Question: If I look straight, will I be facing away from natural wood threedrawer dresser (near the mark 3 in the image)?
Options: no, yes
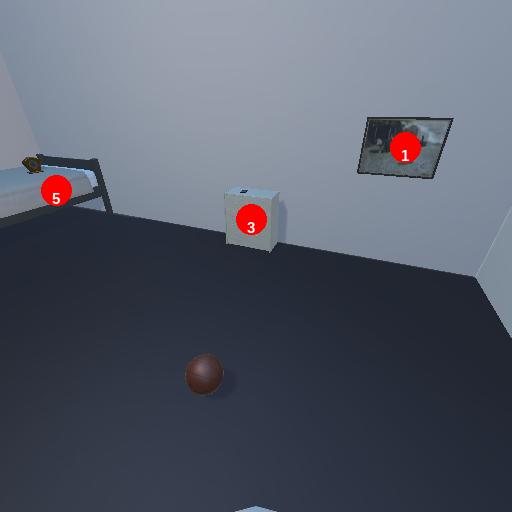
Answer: no